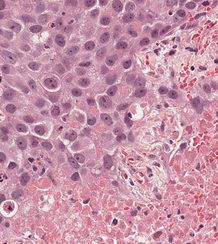
Tumor epithelial tissue: yes
Tumor-associated stroma tissue: no
Normal tissue: no